Question: Am new to drupal and i want to install drupal ERPAL i followed everything, and finally i installed successfully. After that while i run the file am getting following problem.
'''
1.To start over, you must empty your existing database.
2.To install to a different database, edit the appropriate settings.php file in the sites folder.
3.To upgrade an existing installation, proceed to the [update script][1].
4.View your [existing site][2].
'''
When i click existing site, it returns me to the same page
when i click update script, it shows requirement problem.

How do i enable the clear url, while installing drupal.
Thanks,
John Melchior.
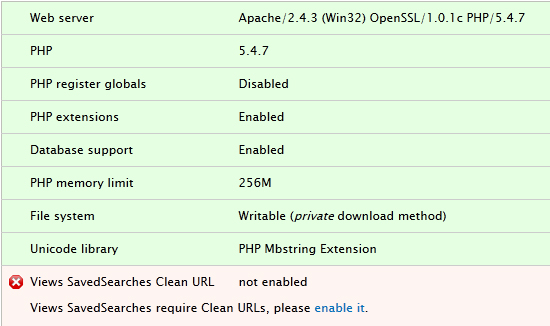
Answer: It depends on your server. Please check that you have mod_rewrite in your apache enabled.